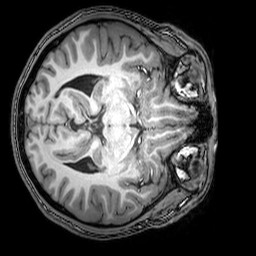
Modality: T1w
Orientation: axial
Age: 18
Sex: male
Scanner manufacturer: philips
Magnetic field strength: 3 T
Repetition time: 0.008113 s
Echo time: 0.003709 s